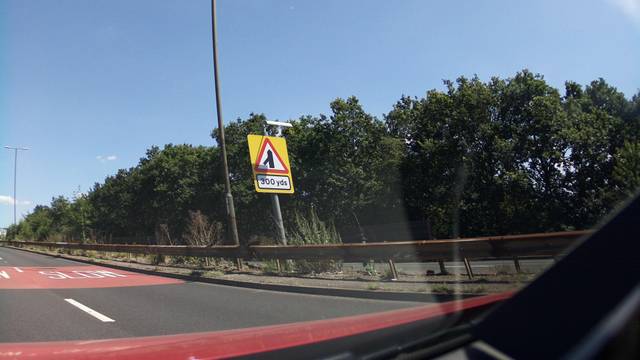
Region: United Kingdom
Coordinates: 52.916, -1.415